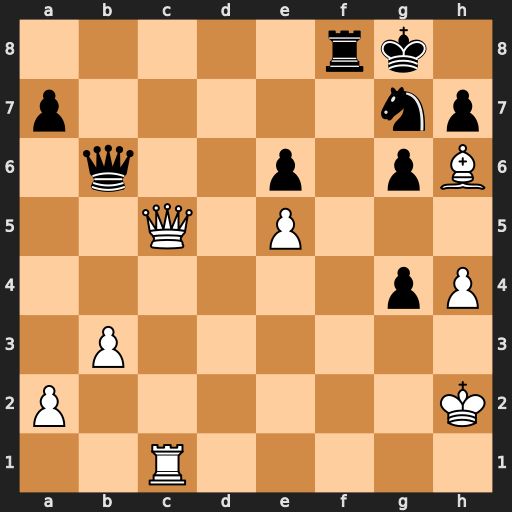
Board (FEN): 5rk1/p5np/1q2p1pB/2Q1P3/6pP/1P6/P6K/2R5
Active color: w
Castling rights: -
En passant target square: -
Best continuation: Qxb6 axb6 Rc7